Field crop: tomato
Growth stage: 2
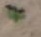
Species: solanum